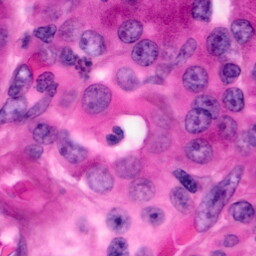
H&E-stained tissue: Pancreatic